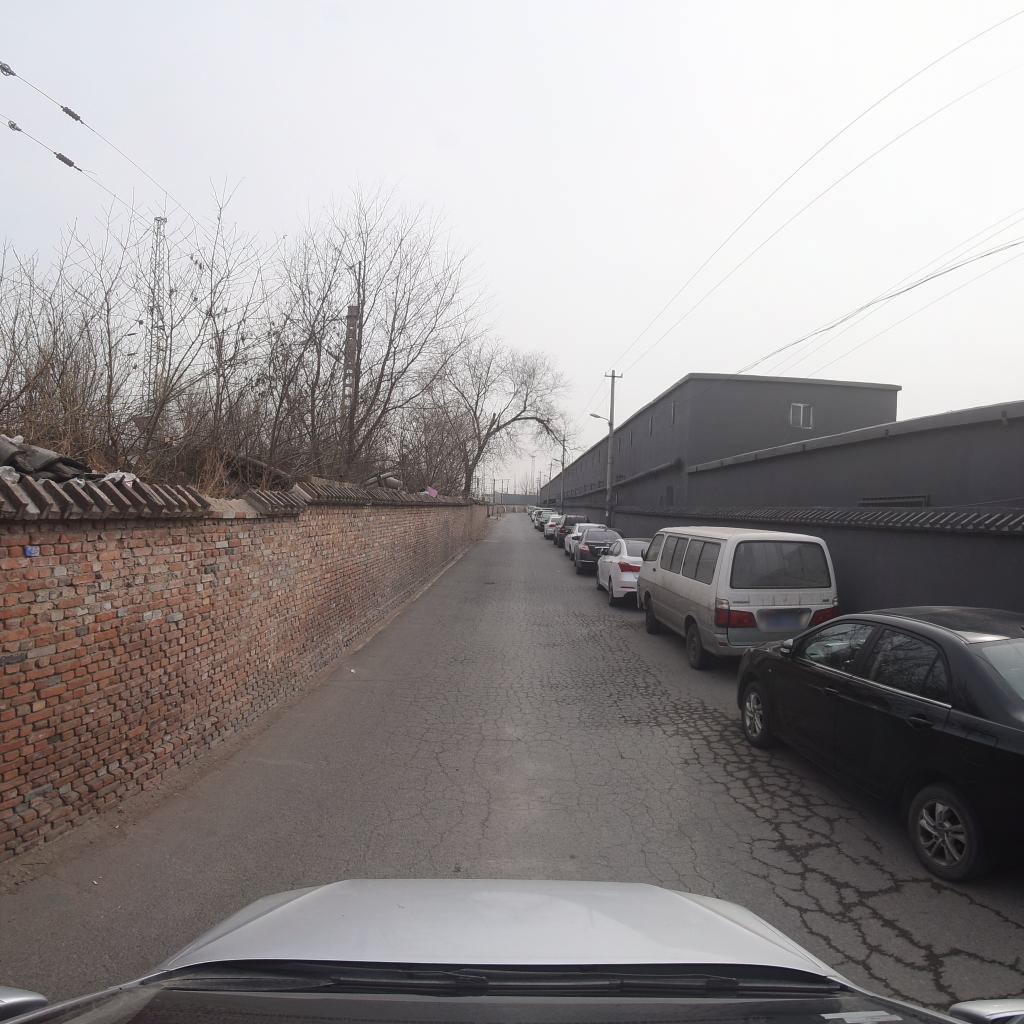
Region: Fengtai
Road damage annotations: alligator crack